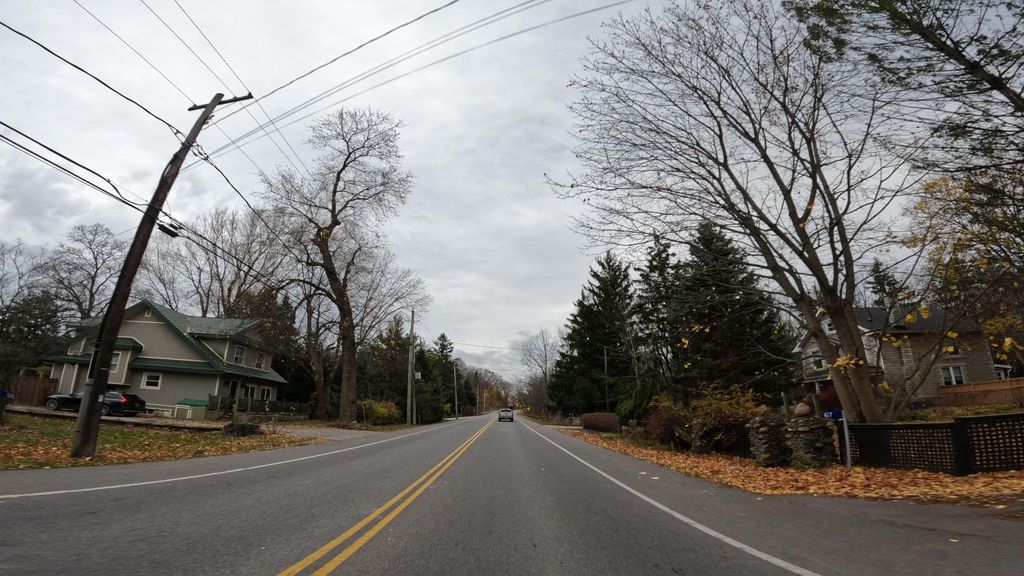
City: hamilton